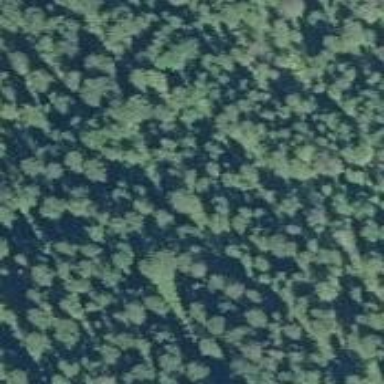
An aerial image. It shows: Swampy wetland area.